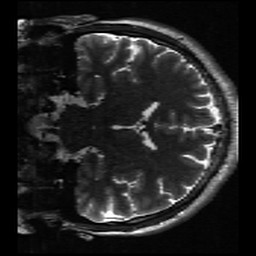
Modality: inplaneT2
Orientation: coronal